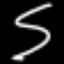
Label: squiggle